Question: I have a table in which i have to find the maximum date for each unique EMPid & testid
below is the input table and expected output

I tried with correlated sub query but that didn't work.
Any quick way to update the table with max date.
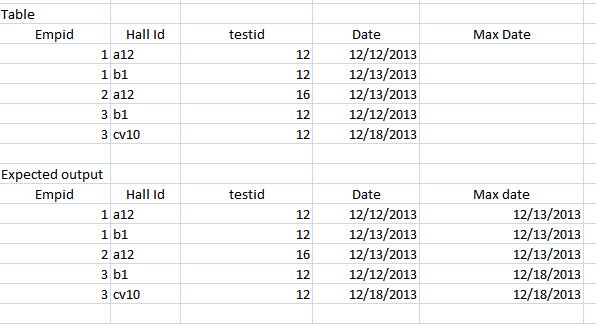
Answer: You can use a <URL> with 'PARTITION BY':
'''
WITH CTE AS
(
SELECT EmpId, [Hall Id], testId, Date, [Max date],
MaxDate = MAX(Date) OVER (PARTITION BY EmpId, testId)
FROM dbo.TableName
)
UPDATE CTE SET [Max date] = MaxDate
'''
If you want to see what will happen replace 'UPDATE' with 'SELECT * FROM'.